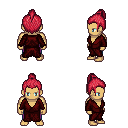
a pixel art fantasy rpg character, male body template, human, tanned skin, red robe, magenta pants, ruby red short topknot hairstyle, four views (front, back, left, right), 2x2 character sprite sheet, small pixel art, hard edges, no anti-aliasing